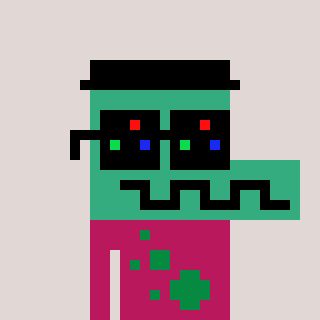
a pixel art character with square black sunglasses, a crocodile-shaped head and a darkpink-colored body on a warm background